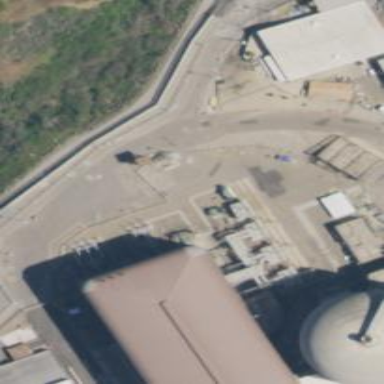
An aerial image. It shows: Nuclear power generator.